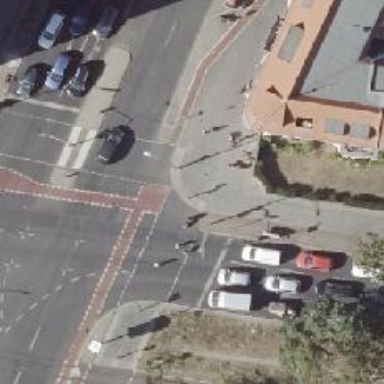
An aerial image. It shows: Footway crossing with traffic signals and island.